Aerial crown-view tile of a tropical tree (Barro Colorado Island, Panama), acquired 20250715:
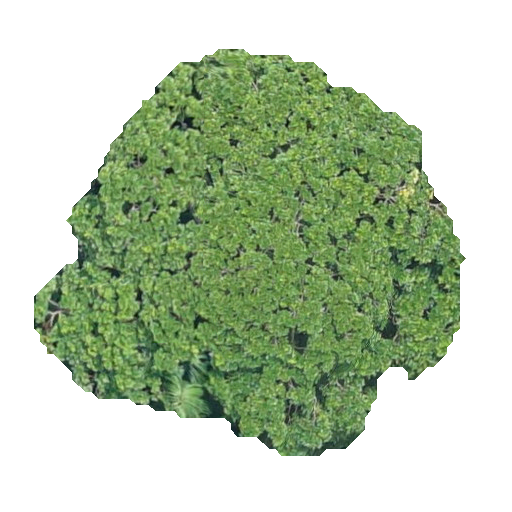
Species: Simarouba amara
GBIF accepted scientific name: Simarouba amara
Crown area: 178.785 m²